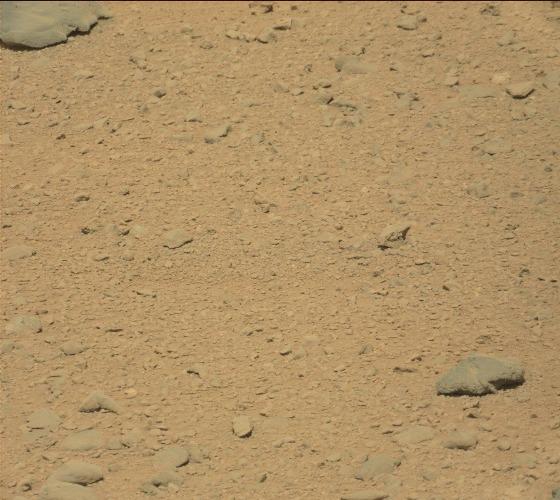
Terrain classes present: Bedrock, Gravel / Sand / Soil, Rock